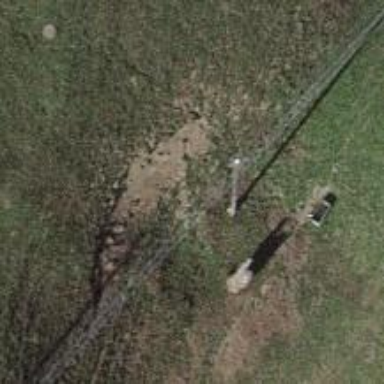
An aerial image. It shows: Power pole.